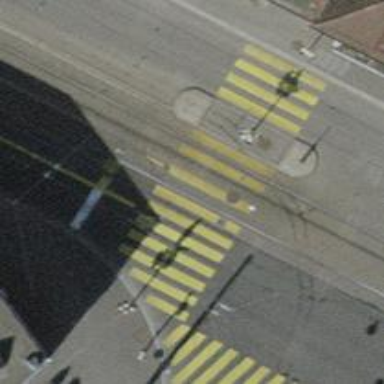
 there are traffic signals and zebra crossing."